Question: I've read a bunch of posts and been playing around with trying to animate a clip-path. At this point I can only get it show the clip-path in Firefox and it always pins the path to 0,0.
Here is an example code -> <URL>
I'm using a simple inline SVG as the path:
'''
<clipPath id="clipping">
<polygon fill="#FFFFFF" points="40,35 40,15 20,35 "/>
<polygon fill="#FFFFFF" points="0,35 20,35 0,15 "/>
<circle id="white_overlay_9_" fill="#FFFFFF" cx="20" cy="18.77" r="7.393"/>
</clipPath>
'''
I'm unsure if what I trying to do is even possible so am just looking for pointer so I can get this one track.
I'm trying to recreate the behaviour similar to this site --------> <URL>

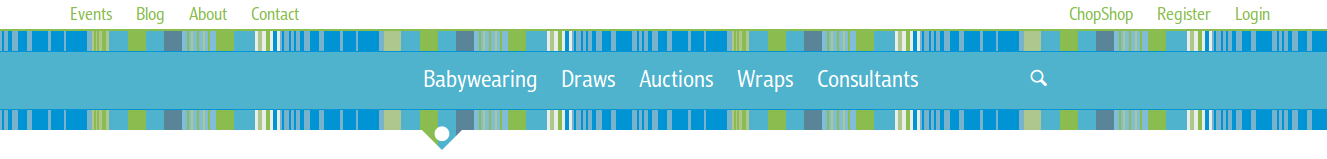
Answer: ### Defining the clipPath:
You don't need three elements in your 'clipPath', you could simplify it to a single 'path' element.
'''
<path d="M0,0 L40,0 L20,15z M20,5 m-5,0 a5,5 0 1,0 10,0 a5,5 0 1,0 -10,0z" />
'''
---
### Applying the clipPath to the div:
For applying the 'clip-path', if you want <URL>, you could import the 'div' into an 'svg' element through 'svg''s 'foreignObject' element. Then, apply the 'clip-path' to the 'foreignObject'.
Here's the <URL>, if you apply the 'clip-path' through CSS.
---
### Animating the clipPath:
Now, for aligning the pointer right in the middle of the menu item, you'll need JavaScript to do some calculations and animate the 'clipPath''s 'transform' property.
1. When page loads calculate the distance from the left window corner to the first menu-item and move the clip-path to that co-ordinate.
2. When the window resizes, calculate the distance again and move the pointer.
3. When the menu item is clicked, calculate the distance and animate the pointer using setTimeout() and synchronous code until it reaches the correct position.
> means that the operations are performed one at a time and that, until one operation is over, the code execution is blocked from moving onto the next operation.
---
### Exact replica of that site:
As you can see on that site, the pointer isn't centered.
My solution will always center the pointer depending on the width of the menu item.
<URL>
'''
var items = document.getElementsByClassName('menu-item');
var clipPath = document.getElementById('clip-path');
var lastActive = items[0];
for (i = 0; i < items.length; i++) {
items[i].addEventListener('click', function() {
var x = this.getBoundingClientRect().left + (this.offsetWidth / 2) - 20;
animStart(x);
lastActive = this;
})
}
function animStart(end) {
for (start = 0; start <= end; start += 0.1) {
anim(start);
}
}
function anim(start) {
setTimeout(function() {
clipPath.setAttribute('transform', 'translate(' + start + ', 0)');
}, 1 * start);
}
function align() {
var x = lastActive.getBoundingClientRect().left + (lastActive.offsetWidth / 2) - 20;
animStart(x);
}
function resize() {
var x = lastActive.getBoundingClientRect().left + (lastActive.offsetWidth / 2) - 20;
clipPath.setAttribute('transform', 'translate(' + x + ', 0)');
}
window.onresize = resize;
window.onload = align;
'''
'''
body {
background: #222222;
margin: 0;
}
.nav-container {
top: 20px;
position: relative;
width: 100%;
height: 50px;
background: repeating-linear-gradient(90deg, palegoldenrod 5px, palegreen 10px, palegreen 15px, paleturquoise 15px, paleturquoise 20px, plum 20px, plum 25px);
}
.nav {
width: 100%;
height: 50px;
margin: 0 auto;
text-align: center;
}
.menu-item {
display: inline-block;
width: 70px;
padding: 17px 20px;
color: #222222;
font-size: 14px;
}
.menu-item:hover {
color: seagreen;
cursor: pointer;
}
#bottom {
width: 100%;
height: 35px;
background: repeating-linear-gradient(90deg, palegoldenrod 5px, palegreen 10px, palegreen 15px, paleturquoise 15px, paleturquoise 20px, plum 20px, plum 25px);
}
#clip-path {
transition: 0.5s transform;
}
'''
'''
<body>
<div class="nav-container">
<div class="nav">
<div id="menu-item-1" class="menu-item">Home</div>
<div id="menu-item-2" class="menu-item">About</div>
<div id="menu-item-3" class="menu-item">Services</div>
<div id="menu-item-4" class="menu-item">Locations</div>
<div id="menu-item-5" class="menu-item">Contact Us</div>
</div>
<svg style="position: relative; top: -1px;" class="svg-defs" height="35" width="100%">
<defs>
<clipPath id="clipping">
<path id="clip-path" transform="translate(0,0)" d="M0,0 L40,0 L20,15z M20,6 m-5,0 a5,5 0 1,0 10,0 a5,5 0 1,0 -10,0z" />
</clipPath>
</defs>
<foreignObject x="0" y="0" clip-path="url(#clipping)" height="35" width="100%">
<div id="bottom"></div>
</foreignObject>
</svg>
</div>
</body>
'''
---
### Even Better:
Retaining the last position of the pointer.
<URL>
'''
var items = document.getElementsByClassName('menu-item');
var clipPath = document.getElementById('clip-path');
var last = items[0];
for (i = 0; i < items.length; i++) {
items[i].addEventListener('click', function() {
var x = this.getBoundingClientRect().left + (this.offsetWidth / 2) - 20;
var currentX = clipPath.getAttribute('transform').replace('translate(', '');
currentX = parseInt(currentX.replace(', 0)', ''), 10);
animStart(currentX, x);
last = this;
})
}
function animStart(begin, end) {
if (begin < end) {
for (start = begin; start <= end; start += 0.1) {
anim(start);
}
} else {
var c = end;
for (start = begin; end <= start; start -= 0.1) {
animD(start, c);
c += 0.1
}
}
}
function anim(start) {
setTimeout(function() {
clipPath.setAttribute('transform', 'translate(' + start + ', 0)');
}, 1 * start);
}
function animD(start, c) {
setTimeout(function() {
clipPath.setAttribute('transform', 'translate(' + start + ', 0)');
}, 1 * c);
}
function align() {
var x = last.getBoundingClientRect().left + (last.offsetWidth / 2) - 20;
animStart(0, x);
}
function resize() {
var x = last.getBoundingClientRect().left + (last.offsetWidth / 2) - 20;
clipPath.setAttribute('transform', 'translate(' + x + ', 0)');
}
window.onresize = resize;
window.onload = align;
'''
'''
body {
background: #222222;
margin: 0;
}
.nav-container {
top: 20px;
position: relative;
width: 100%;
height: 50px;
background: repeating-linear-gradient(90deg, palegoldenrod 5px, palegreen 10px, palegreen 15px, paleturquoise 15px, paleturquoise 20px, plum 20px, plum 25px);
}
.nav {
width: 600px;
height: 50px;
margin: 0 auto;
text-align: center;
}
.menu-item {
display: inline-block;
width: 70px;
padding: 17px 20px;
color: #222222;
font-size: 14px;
}
.menu-item:hover {
color: seagreen;
cursor: pointer;
}
#bottom {
width: 100%;
height: 35px;
background: repeating-linear-gradient(90deg, palegoldenrod 5px, palegreen 10px, palegreen 15px, paleturquoise 15px, paleturquoise 20px, plum 20px, plum 25px);
}
'''
'''
<body>
<div class="nav-container">
<div class="nav">
<div id="menu-item-1" class="menu-item">Home</div>
<div id="menu-item-2" class="menu-item">About</div>
<div id="menu-item-3" class="menu-item">Services</div>
<div id="menu-item-4" class="menu-item">Locations</div>
<div id="menu-item-5" class="menu-item">Contact Us</div>
</div>
<svg style="position: relative; top: -1px;" class="svg-defs" height="35" width="100%">
<defs>
<clipPath id="clipping">
<path id="clip-path" transform="translate(0,0)" d="M0,0 L40,0 L20,15z M20,6 m-5,0 a5,5 0 1,0 10,0 a5,5 0 1,0 -10,0z" />
</clipPath>
</defs>
<foreignObject x="0" y="0" clip-path="url(#clipping)" height="35" width="100%">
<div id="bottom"></div>
</foreignObject>
</svg>
</div>
</body>
'''